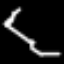
Label: octagon